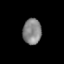
Tissue: lung
Cell type: T cells
Senescence score: 0.2396
Nuclear area (px): 470
Mean DAPI intensity: 132.53